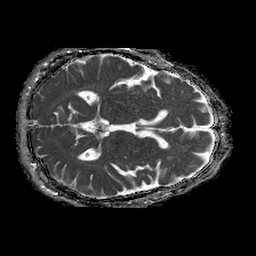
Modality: ADC
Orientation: axial
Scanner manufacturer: philips
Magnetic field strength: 1.5 T
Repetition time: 4.6 s
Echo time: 0.08631 s